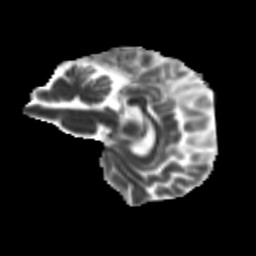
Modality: MD
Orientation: sagittal
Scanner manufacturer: siemens
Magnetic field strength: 3 T
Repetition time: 9.2 s
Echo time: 0.084 s